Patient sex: F
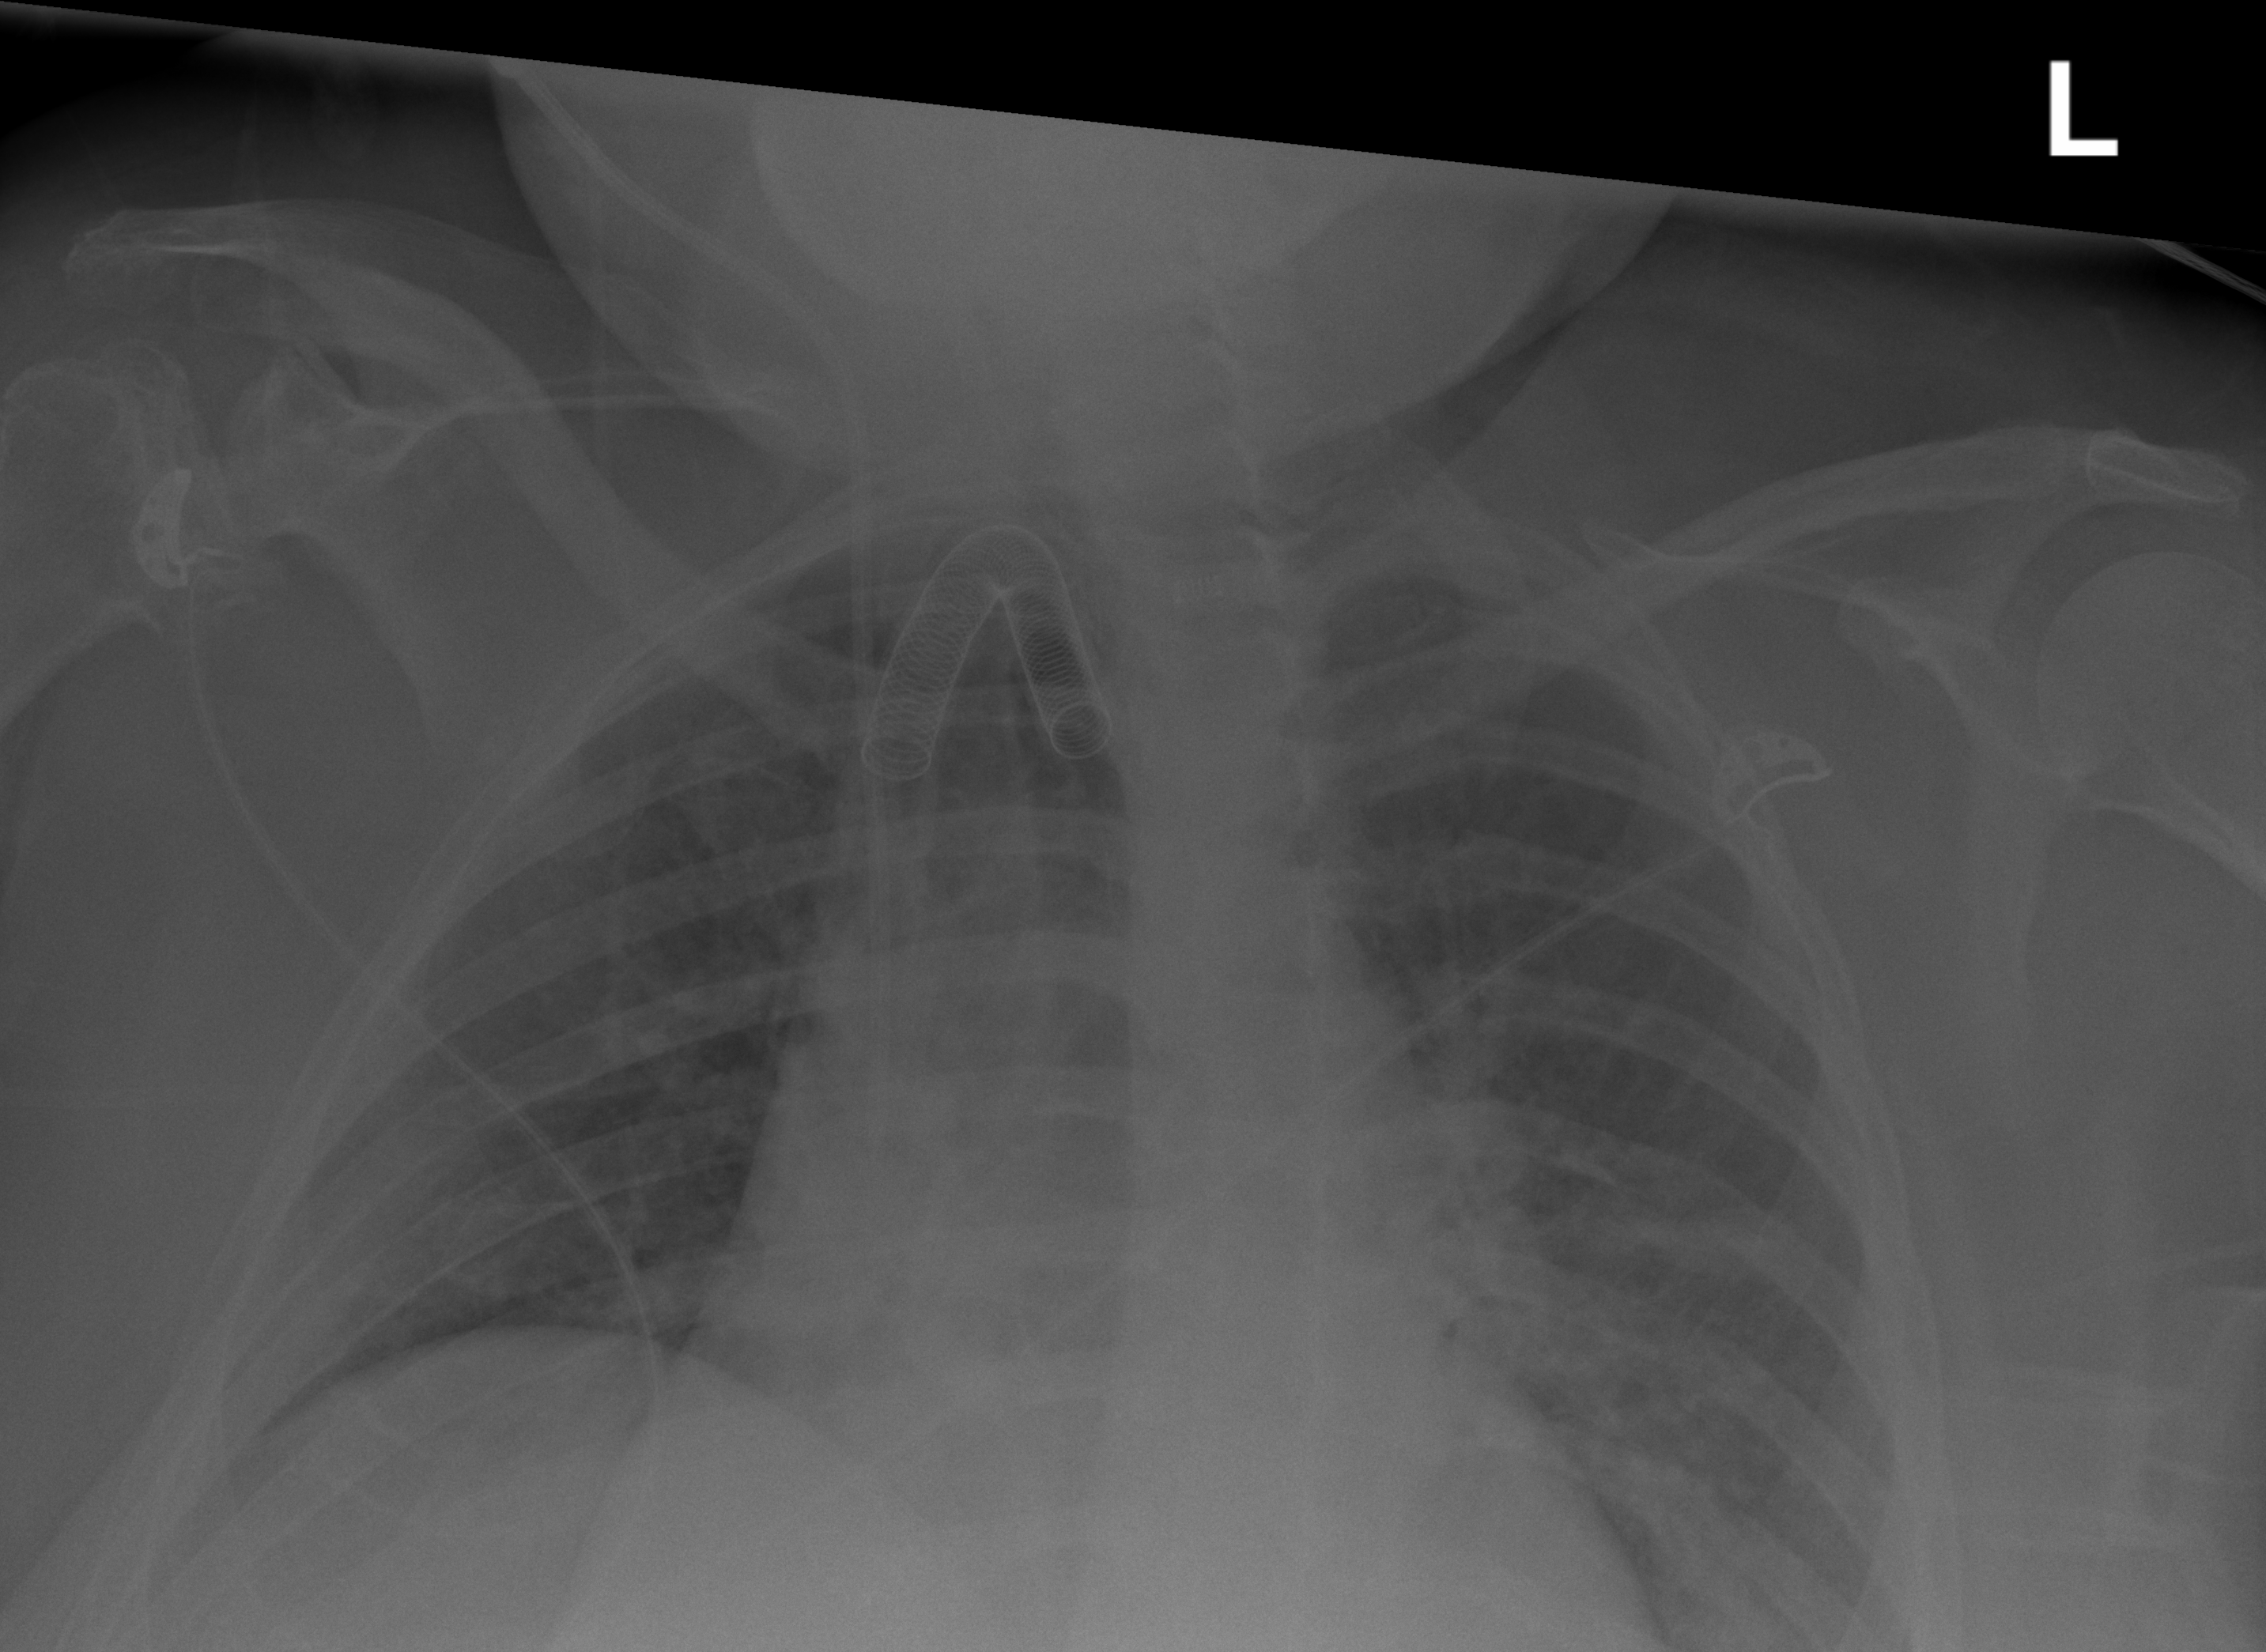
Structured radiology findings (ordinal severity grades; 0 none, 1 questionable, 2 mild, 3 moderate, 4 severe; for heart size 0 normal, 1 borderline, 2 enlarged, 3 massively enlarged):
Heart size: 3
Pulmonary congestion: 1
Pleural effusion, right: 0
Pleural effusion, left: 0
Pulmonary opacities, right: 1
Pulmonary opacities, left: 2
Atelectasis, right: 1
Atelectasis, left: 2